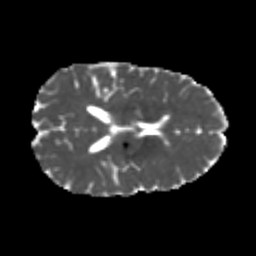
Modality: MD
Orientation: axial
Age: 22
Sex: female
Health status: healthy
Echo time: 0.074 s